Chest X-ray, PA view. Patient: 45 years old, sex F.
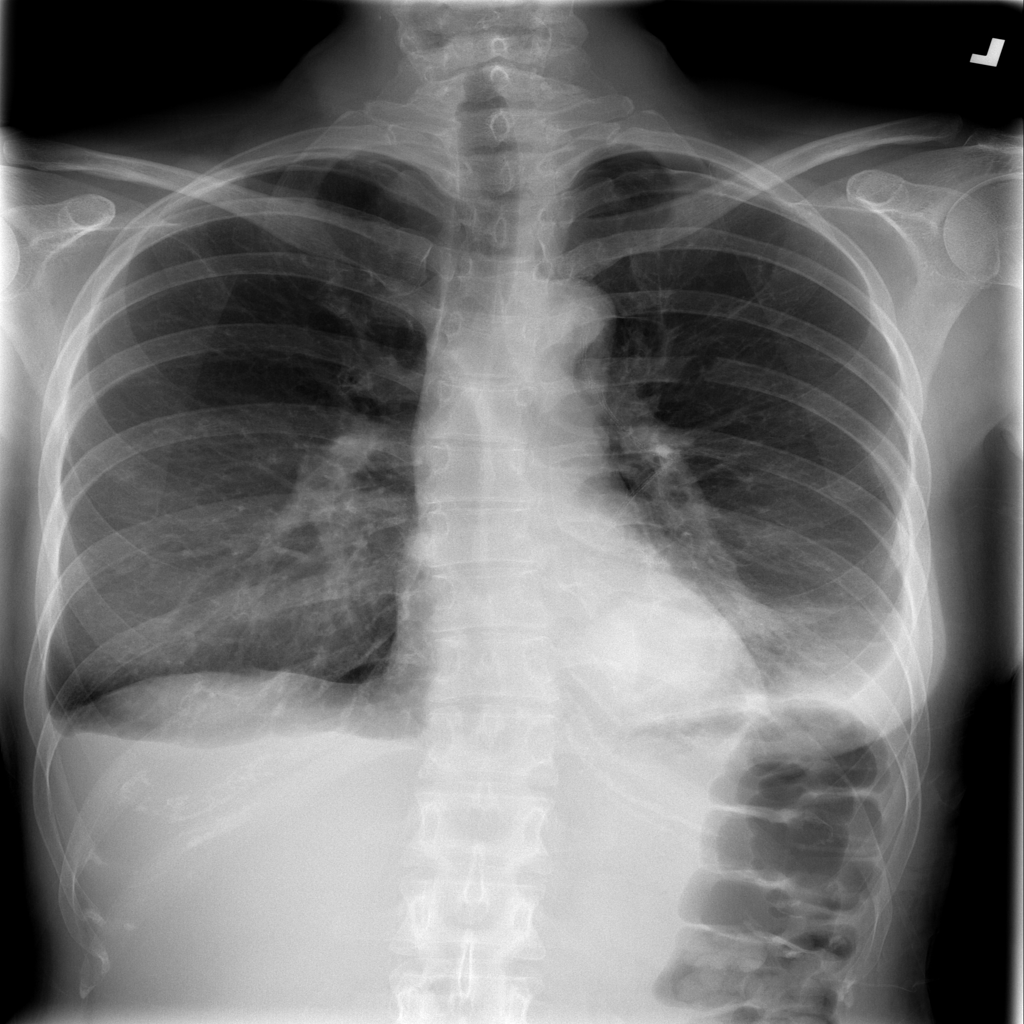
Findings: Atelectasis, Infiltration, Pneumothorax